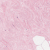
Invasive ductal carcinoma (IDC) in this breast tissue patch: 0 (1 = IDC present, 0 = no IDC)